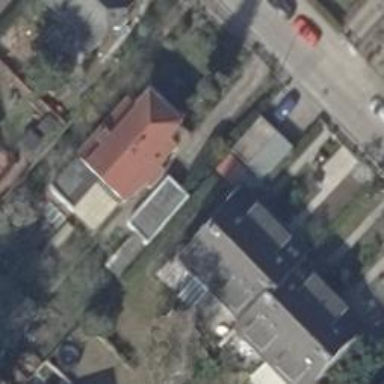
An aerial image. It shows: Terrace-style building with gabled roof.